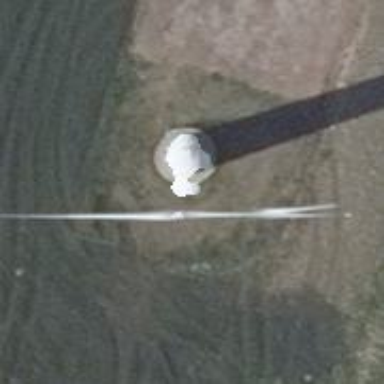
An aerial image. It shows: Wind power generator.